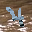
Label: 4